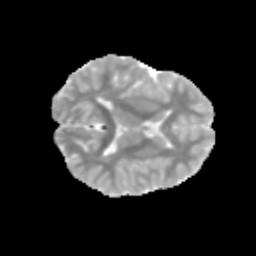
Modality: MD
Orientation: axial
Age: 11
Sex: male
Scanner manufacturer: siemens
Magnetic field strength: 3 T
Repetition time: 3.8 s
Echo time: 0.07 s